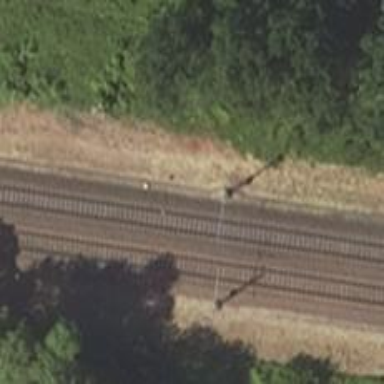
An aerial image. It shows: Milestone along the railway with catenary mast.